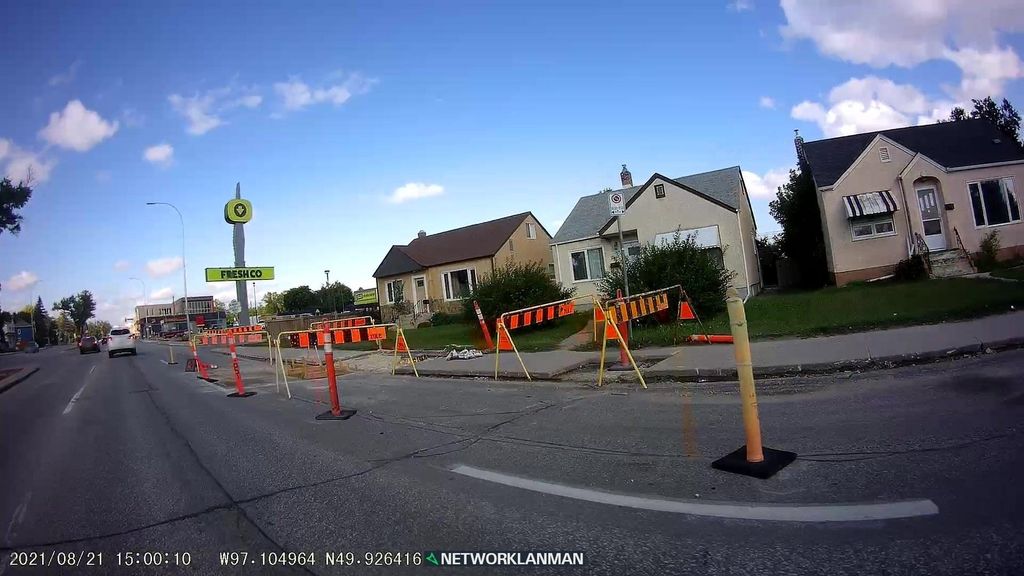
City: winnipeg